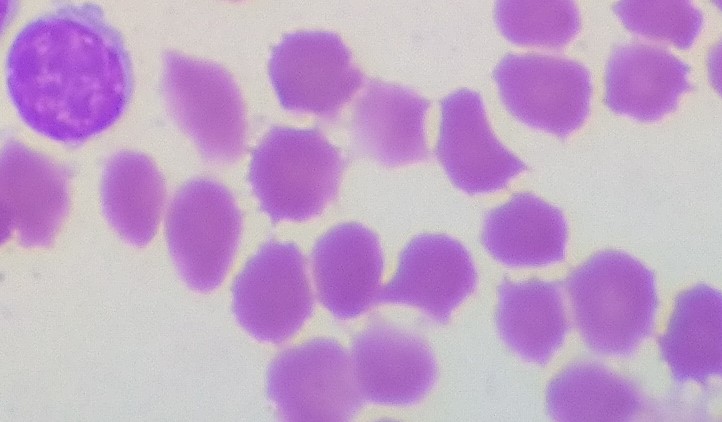
White blood cell type: Lymphocyte